Question: I'm trying to call the async function getFunc() my bodyOfApp.component.js, from my getFunc.js file and use .then to use it's returned value
## getFunc.js
'''
import React from "react";
import { connect } from "react-redux";
import timeDiff from "./timeDiff";
import { currentProjectData } from "./redux/projectData/projectData.actions";
const getFunc = async () => {
let dataOfTripCard = {};
const create_UUID = () => {
var dt = new Date().getTime();
var uuid = 'xxxxxxxx-xxxx-4xxx-yxxx-xxxxxxxxxxxx'.replace(/[xy]/g, function (c) {
var r = (dt + Math.random() * 16) % 16 | 0;
dt = Math.floor(dt / 16);
return (c == 'x' ? r : (r & 0x3 | 0x8)).toString(16);
});
return uuid;
}
const username = //my username (string value);
const weatherbitAPIKey = //my weatherbit APIKey (string value);
const pixabayAPIKey = //my pixabay APIKey username (string value);
const baseURLGeo = "http://api.geonames.org/searchJSON?q=";
const baseURLWeatherCurrent = "https://api.weatherbit.io/v2.0/current?";
const baseURLWeatherForecast = "https://api.weatherbit.io/v2.0/forecast/daily?";
const baseURLPixabay = "https://pixabay.com/api/?";
const city = this.props.currentInputs.city;
const depDateFromUser = this.props.currentInputs.depDateFromUser;
const returnDateFromUser = this.props.currentInputs.returnDateFromUser;
// Create a new date instance dynamically with JS
const d = new Date();
const newDate = d.getMonth() + 1 + '/' + d.getDate() + '/' + d.getFullYear();
const resGeo = await fetch(baseURLGeo + encodeURI(city) + "&username=" + username);
try {
const data = await resGeo.json();
const countryName = data.geonames[0].countryName;
const latitude = data.geonames[0].lat;
const longitude = data.geonames[0].lng;
const daysLeft = timeDiff(newDate, depDateFromUser, returnDateFromUser);
const resWeather = await fetch(
((daysLeft > 7) ? baseURLWeatherForecast : baseURLWeatherCurrent) + "key=" + weatherbitAPIKey + "&lat=" + latitude + "&lon=" + longitude
);
const data2 = await resWeather.json();
const weather = data2.data[0].weather.description;
const resPixabayPhoto = await fetch(baseURLPixabay + "key=" + pixabayAPIKey + "&q=" + encodeURI(city) + "+tourism&image_type=photo");
const data3 = await resPixabayPhoto.json();
const cityPhoto = data3.hits[0].webformatURL;
// id generated by create_UUID function
const currentId = create_UUID();
const tripData = {
cityPhoto: cityPhoto,
country: countryName,
date: newDate,
depDate: depDateFromUser,
retDate: returnDateFromUser,
daysLeft: daysLeft,
weather: weather,
temp: (daysLeft > 7) ? {
low_temp: data2.data[0].low_temp,
max_temp: data2.data[0].max_temp,
trueOrFalse: true //For the if statement in updateUI in the client side
} : {
temp: data2.data[0].temp,
trueOrFalse: false //For the if statement in updateUI in the client side
},
lat: latitude,
lng: longitude,
tripId: currentId
};
dataOfTripCard[currentId] = tripData;
return dataOfTripCard;
} catch (error) {
console.log("error", error);
//appropriately handle the error
}
};
const mapStateToProps = state => ({
currentInputs: state.inputs.currentInputs
});
const mapDispatchToProps = dispatch => ({
currentProjectData: projectData => dispatch(currentProjectData(projectData))
})
export default connect(mapStateToProps, mapDispatchToProps)(getFunc);
'''
## bodyOfApp.component.js
'''
import React from "react";
import { connect } from "react-redux";
import { currentInputs } from "../../redux/inputs/inputs.actions";
import { toggleSubmittedOrNot } from "../../redux/pop-up/pop-up.actions";
import { toggleShowPopUp } from "../../redux/pop-up/pop-up.actions";
import { currentProjectData } from "../../redux/projectData/projectData.actions";
import MyTripsHolder from "../myTripsHolder/myTripsHolder.component";
import getFunc from "../../getFunc";
import './bodyOfApp.styles.scss'
class BodyOfApp extends React.Component {
performAction = (e) => {
e.preventDefault();
//some code here
getFunc().then((dataOfTripCard) => {
this.props.currentProjectData({
dataOfTripCard
})
});
}
render() {
return (
//jsx code here
)
}
}
//and at the bottom of the file:
const mapDispatchToProps = dispatch => ({
currentInputs: inputs => dispatch(currentInputs(inputs)),
toggleSubmittedOrNot: popUp => dispatch(toggleSubmittedOrNot(popUp)),
toggleShowPopUp: () => dispatch(toggleShowPopUp()),
currentProjectData: projectData => dispatch(currentProjectData(projectData))
})
export default connect(null, mapDispatchToProps)(BodyOfApp);
'''
But I'm getting this error:
TypeError: Object(...) is not a function

Is the way I'm calling the getFunc() async function in the other file (bodyOfApp.component.js), wrong? If it is, how should I go about calling it?
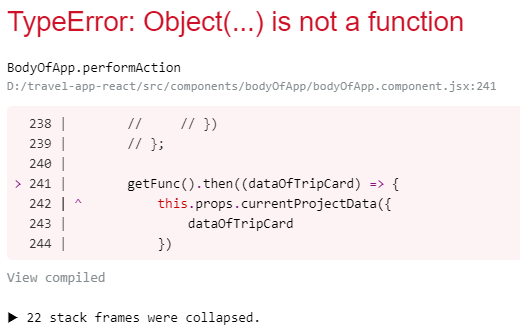
Answer: The 'connect' function of redux will return something else than you've anticipated. I would suggest not using any redux connections but allow the 'getFunc' function to accept arguments which will be passed the 'BodyOfApp' component.
Also using 'this' in an arrow function will leave the scope of the function and not reference the 'getFunc' function.
'''
const getFunc = async (currentInputs) => {
let dataOfTripCard = {};
const create_UUID = () => {
var dt = new Date().getTime();
var uuid = 'xxxxxxxx-xxxx-4xxx-yxxx-xxxxxxxxxxxx'.replace(/[xy]/g, function(c) {
var r = (dt + Math.random() * 16) % 16 | 0;
dt = Math.floor(dt / 16);
return (c == 'x' ? r : (r & 0x3 | 0x8)).toString(16);
});
return uuid;
}
const username = //my username (string value);
const weatherbitAPIKey = //my weatherbit APIKey (string value);
const pixabayAPIKey = //my pixabay APIKey username (string value);
const baseURLGeo = "http://api.geonames.org/searchJSON?q=";
const baseURLWeatherCurrent = "https://api.weatherbit.io/v2.0/current?";
const baseURLWeatherForecast = "https://api.weatherbit.io/v2.0/forecast/daily?";
const baseURLPixabay = "https://pixabay.com/api/?";
const city = currentInputs.city;
const depDateFromUser = currentInputs.depDateFromUser;
const returnDateFromUser = currentInputs.returnDateFromUser;
// Create a new date instance dynamically with JS
const d = new Date();
const newDate = d.getMonth() + 1 + '/' + d.getDate() + '/' + d.getFullYear();
const resGeo = await fetch(baseURLGeo + encodeURI(city) + "&username=" + username);
try {
const data = await resGeo.json();
const countryName = data.geonames[0].countryName;
const latitude = data.geonames[0].lat;
const longitude = data.geonames[0].lng;
const daysLeft = timeDiff(newDate, depDateFromUser, returnDateFromUser);
const resWeather = await fetch(
((daysLeft > 7) ? baseURLWeatherForecast : baseURLWeatherCurrent) + "key=" + weatherbitAPIKey + "&lat=" + latitude + "&lon=" + longitude
);
const data2 = await resWeather.json();
const weather = data2.data[0].weather.description;
const resPixabayPhoto = await fetch(baseURLPixabay + "key=" + pixabayAPIKey + "&q=" + encodeURI(city) + "+tourism&image_type=photo");
const data3 = await resPixabayPhoto.json();
const cityPhoto = data3.hits[0].webformatURL;
// id generated by create_UUID function
const currentId = create_UUID();
const tripData = {
cityPhoto: cityPhoto,
country: countryName,
date: newDate,
depDate: depDateFromUser,
retDate: returnDateFromUser,
daysLeft: daysLeft,
weather: weather,
temp: (daysLeft > 7) ? {
low_temp: data2.data[0].low_temp,
max_temp: data2.data[0].max_temp,
trueOrFalse: true //For the if statement in updateUI in the client side
} : {
temp: data2.data[0].temp,
trueOrFalse: false //For the if statement in updateUI in the client side
},
lat: latitude,
lng: longitude,
tripId: currentId
};
dataOfTripCard[currentId] = tripData;
return dataOfTripCard;
} catch (error) {
console.log("error", error);
//appropriately handle the error
}
};
'''
Use the props of 'BodyOfApp' app that you've connected from redux and pass them to the 'getFunc' function.
'''
class BodyOfApp extends React.Component {
performAction = (e) => {
e.preventDefault();
const { currentInputs } = this.props;
getFunc(currentInputs).then((dataOfTripCard) => {
this.props.currentProjectData({
dataOfTripCard
})
});
}
render() {
return (
//jsx code here
)
}
}
const mapStateToProps = state => ({
currentInputs: state.inputs.currentInputs
});
const mapDispatchToProps = dispatch => ({
// currentInputs: inputs => dispatch(currentInputs(inputs)),
toggleSubmittedOrNot: popUp => dispatch(toggleSubmittedOrNot(popUp)),
toggleShowPopUp: () => dispatch(toggleShowPopUp()),
currentProjectData: projectData => dispatch(currentProjectData(projectData))
});
export default connect(mapStateToProps, mapDispatchToProps)(BodyOfApp);
'''